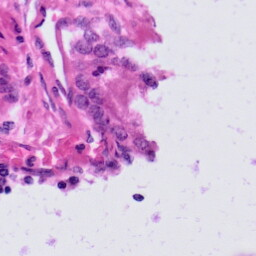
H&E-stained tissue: Prostate